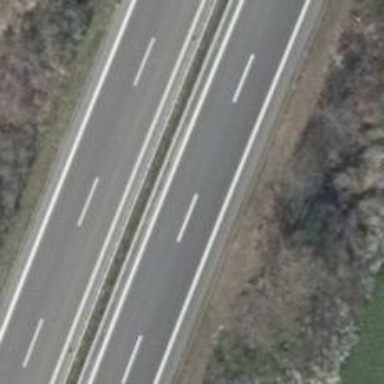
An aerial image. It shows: Asphalt motorway.